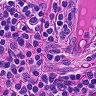
Metastatic tissue present: no